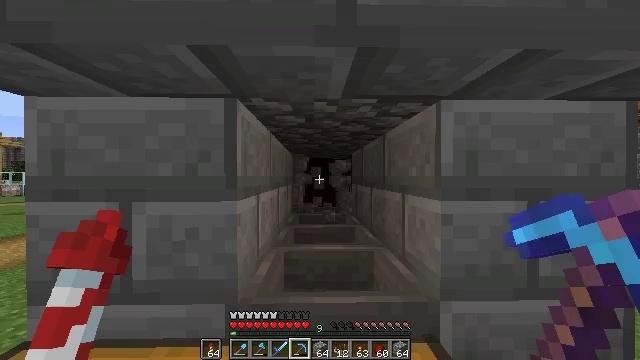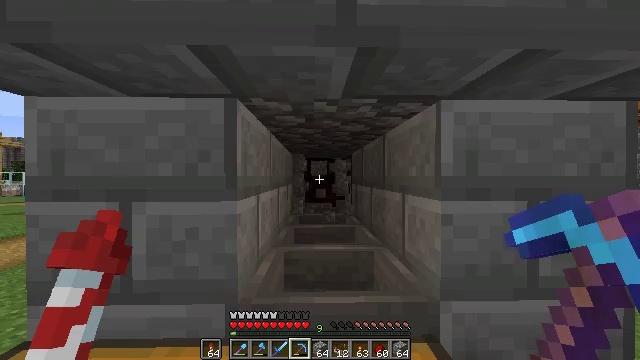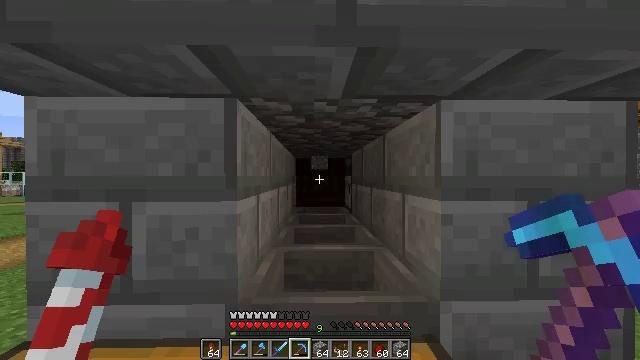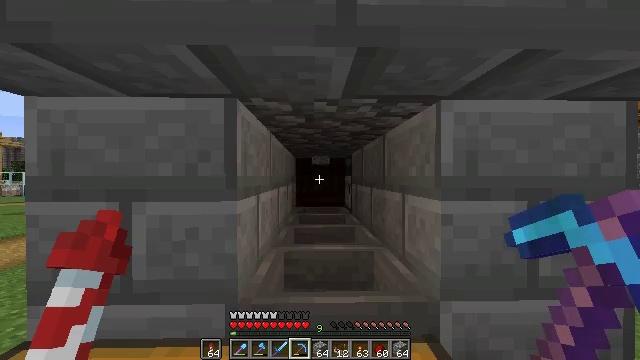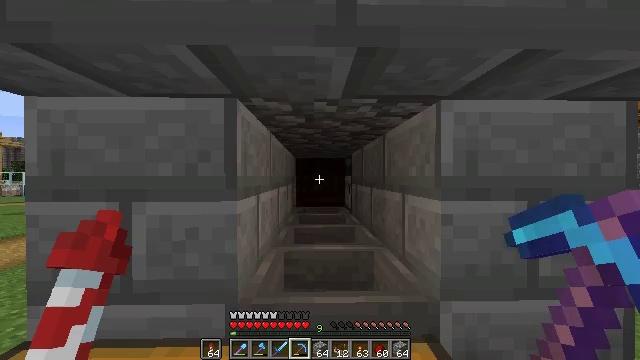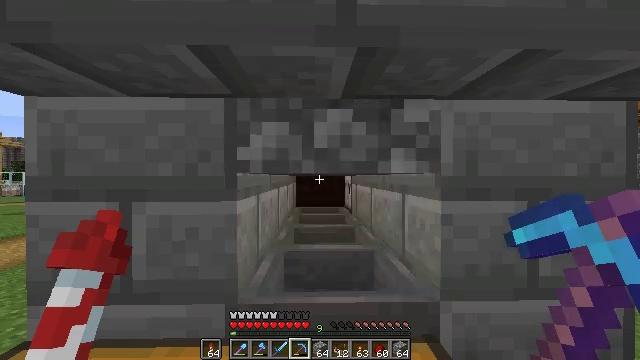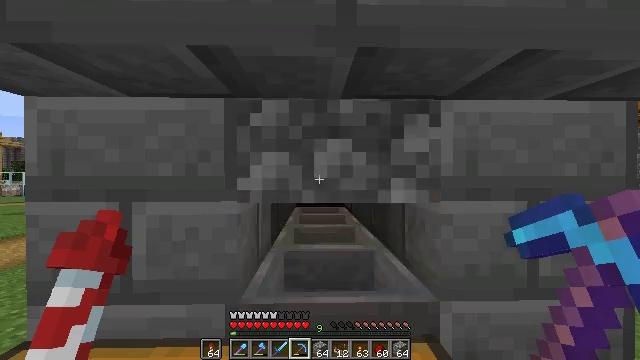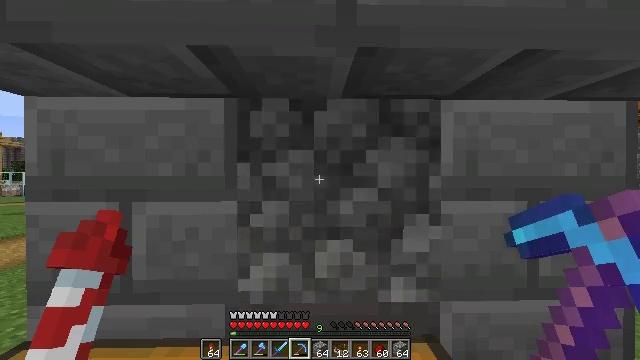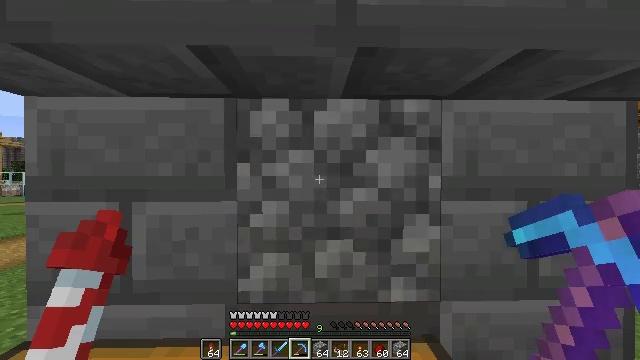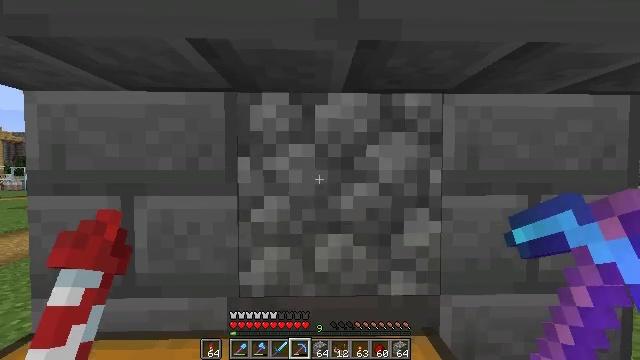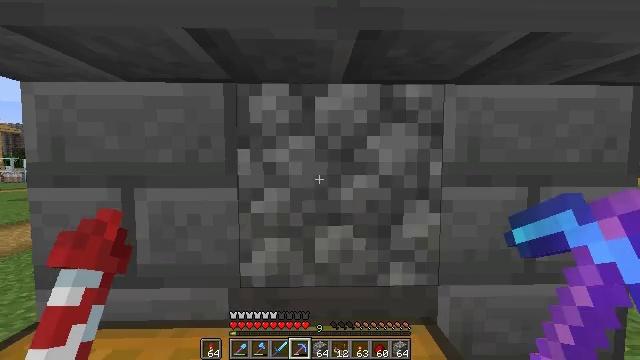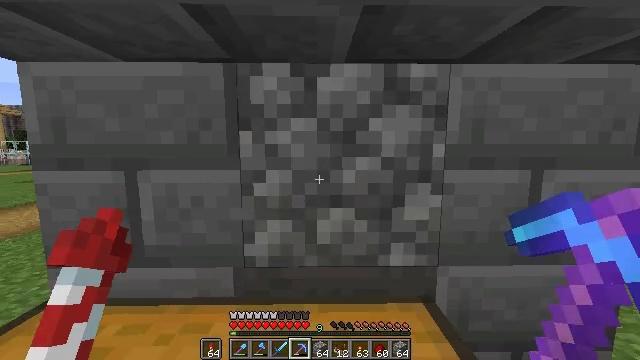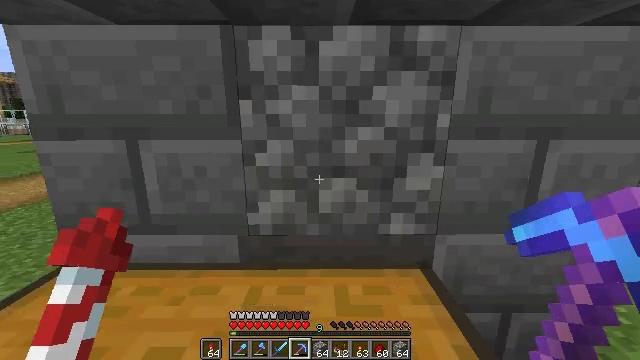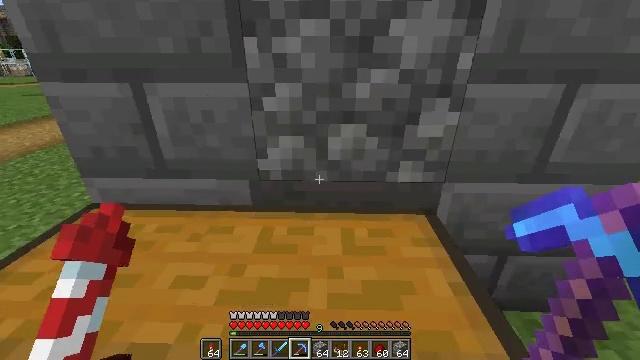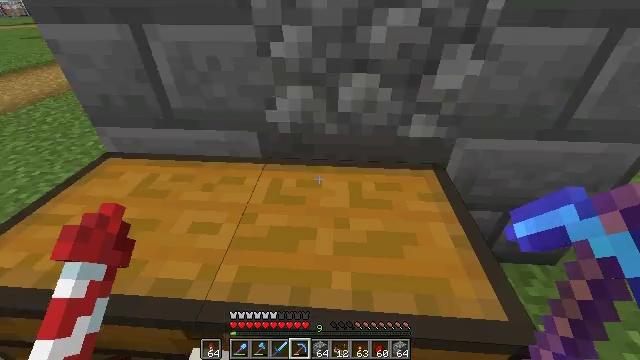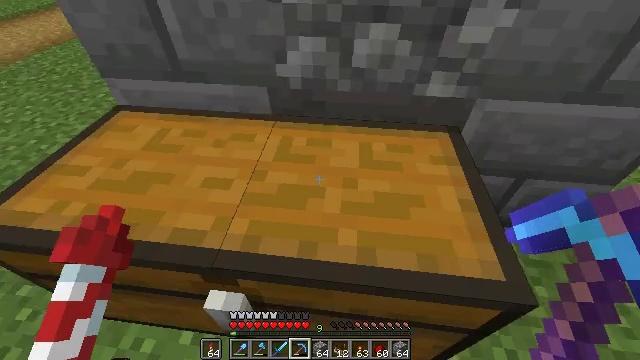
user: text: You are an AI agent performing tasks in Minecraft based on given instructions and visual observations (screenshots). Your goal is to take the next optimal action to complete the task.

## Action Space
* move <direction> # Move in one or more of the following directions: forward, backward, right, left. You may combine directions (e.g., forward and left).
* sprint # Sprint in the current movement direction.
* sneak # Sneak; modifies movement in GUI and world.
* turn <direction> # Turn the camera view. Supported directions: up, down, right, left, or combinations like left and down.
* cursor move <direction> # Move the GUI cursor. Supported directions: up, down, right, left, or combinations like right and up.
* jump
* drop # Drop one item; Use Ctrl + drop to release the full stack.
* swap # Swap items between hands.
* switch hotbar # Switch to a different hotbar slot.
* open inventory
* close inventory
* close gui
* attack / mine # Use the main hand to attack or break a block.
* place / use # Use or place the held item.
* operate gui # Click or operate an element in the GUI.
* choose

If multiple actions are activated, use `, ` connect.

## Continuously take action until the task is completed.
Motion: motion action
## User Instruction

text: Turn cobblestone into stone in the furnace.
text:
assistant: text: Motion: attack / mine
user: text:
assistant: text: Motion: attack / mine
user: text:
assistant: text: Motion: attack / mine
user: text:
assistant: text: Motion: no_op
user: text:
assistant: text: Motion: no_op
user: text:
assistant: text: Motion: no_op
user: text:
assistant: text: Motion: no_op
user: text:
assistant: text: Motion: no_op
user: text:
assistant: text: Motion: turn down
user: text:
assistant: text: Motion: turn down
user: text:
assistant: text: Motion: turn down
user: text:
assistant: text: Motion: turn down
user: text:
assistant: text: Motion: turn left and down
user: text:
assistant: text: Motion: turn left and down
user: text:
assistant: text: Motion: turn left and down
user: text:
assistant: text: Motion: turn left and down
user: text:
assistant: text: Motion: turn down
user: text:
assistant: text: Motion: no_op
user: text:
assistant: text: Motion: no_op
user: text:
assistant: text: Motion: use / place
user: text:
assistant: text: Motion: use / place
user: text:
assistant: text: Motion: use / place
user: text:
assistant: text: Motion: use / place
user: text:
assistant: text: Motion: no_op
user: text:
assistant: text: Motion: open gui
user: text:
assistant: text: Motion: no_op
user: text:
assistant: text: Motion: no_op
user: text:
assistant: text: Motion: no_op
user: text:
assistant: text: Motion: cursor move up
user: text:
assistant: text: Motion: cursor move left and up